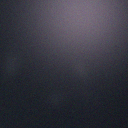
Screen state: off